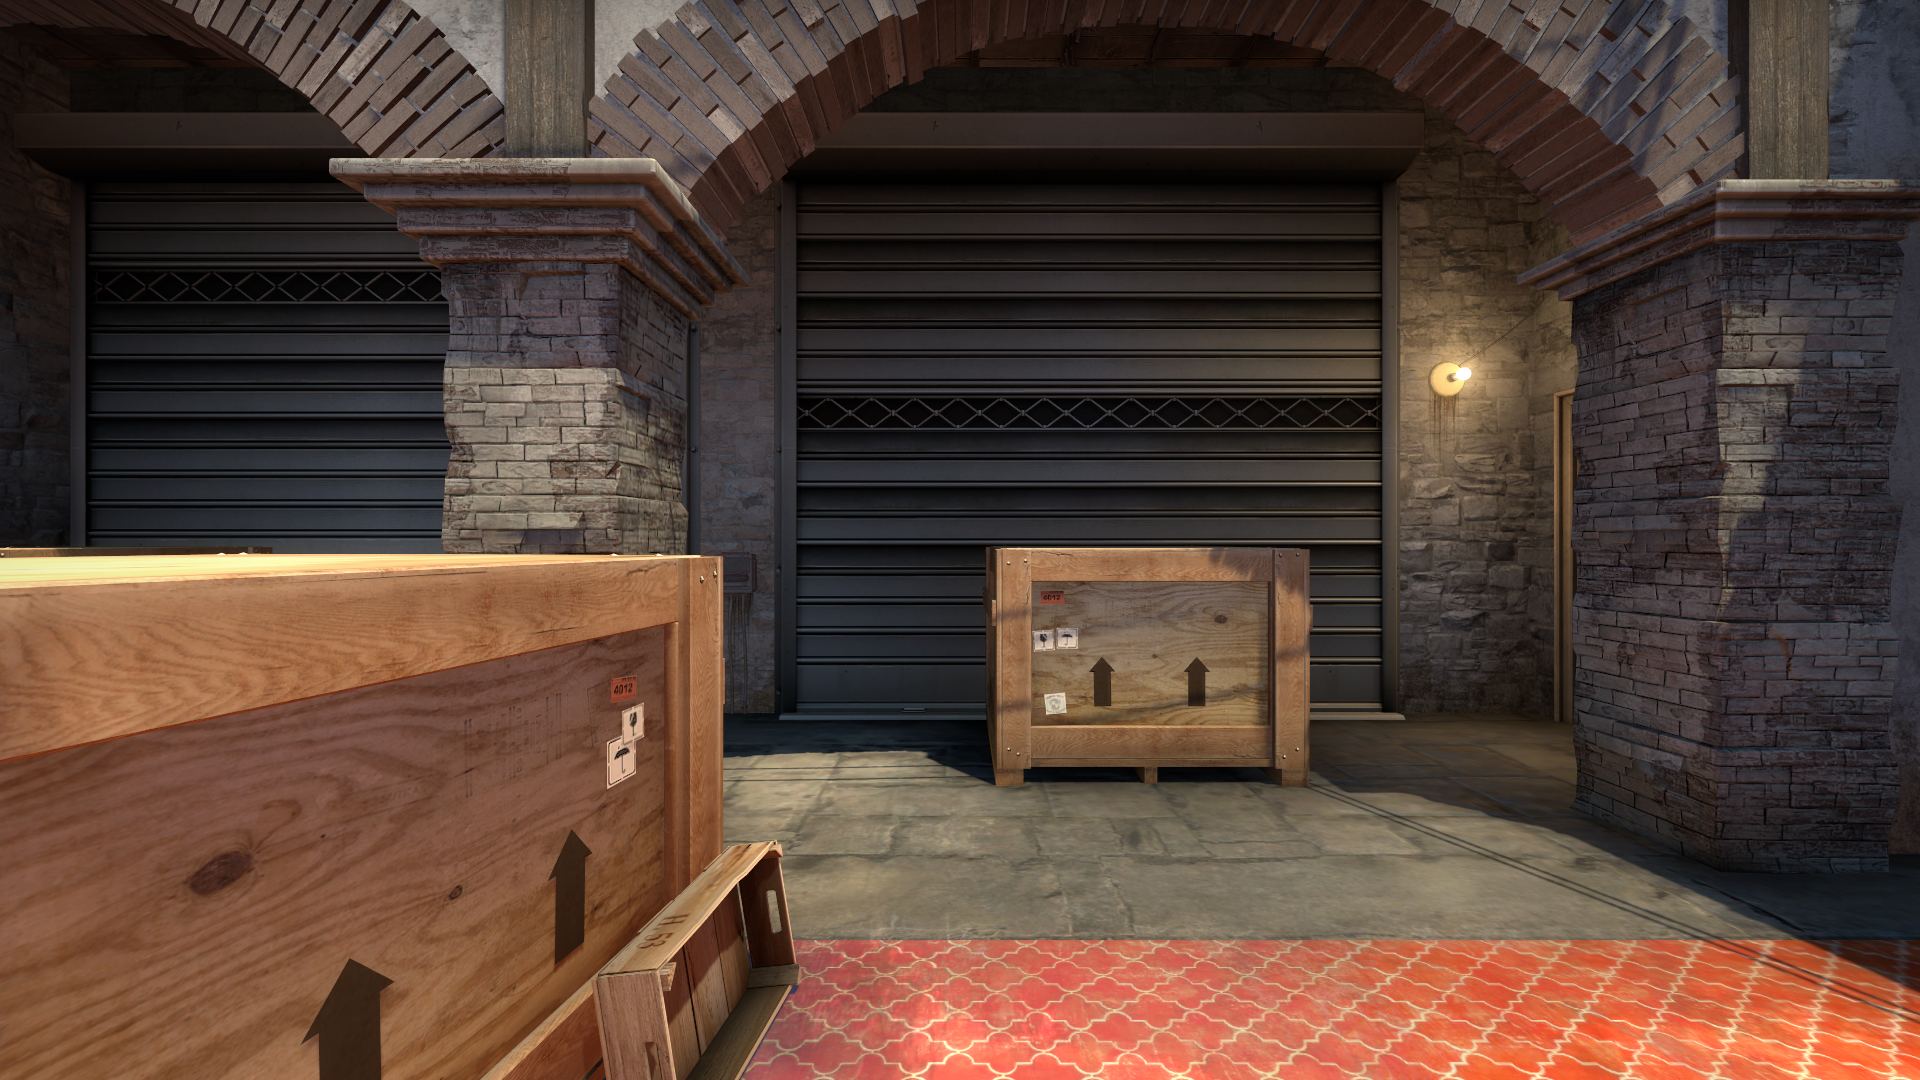
Map: de_inferno